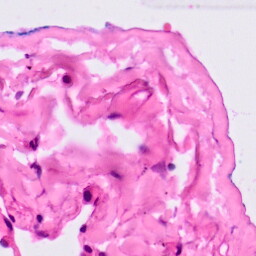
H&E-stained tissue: Lung